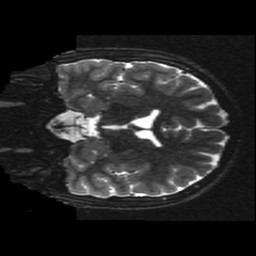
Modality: T2w
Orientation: coronal
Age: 16
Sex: male
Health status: ill
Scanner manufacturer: ge
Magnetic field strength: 3 T
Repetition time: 7.5 s
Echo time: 0.1015 s